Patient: sex M, age 46
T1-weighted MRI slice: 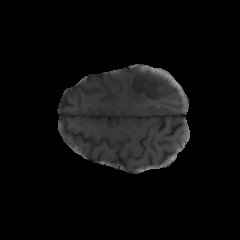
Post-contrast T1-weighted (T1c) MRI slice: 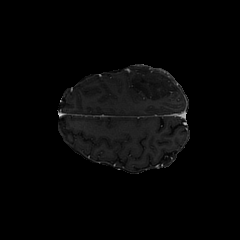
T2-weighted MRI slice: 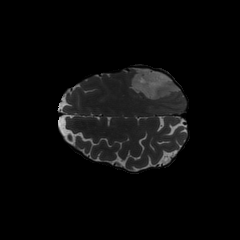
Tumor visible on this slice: yes
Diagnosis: Astrocytoma, IDH-mutant
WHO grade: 3